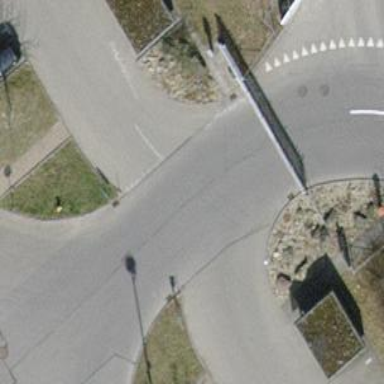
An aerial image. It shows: Gate.